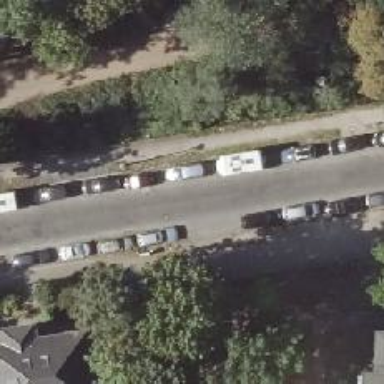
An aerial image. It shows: Residential road with asphalt surface and sidewalks on both sides. There is parallel on-street parking available on both sides of the road.